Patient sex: M
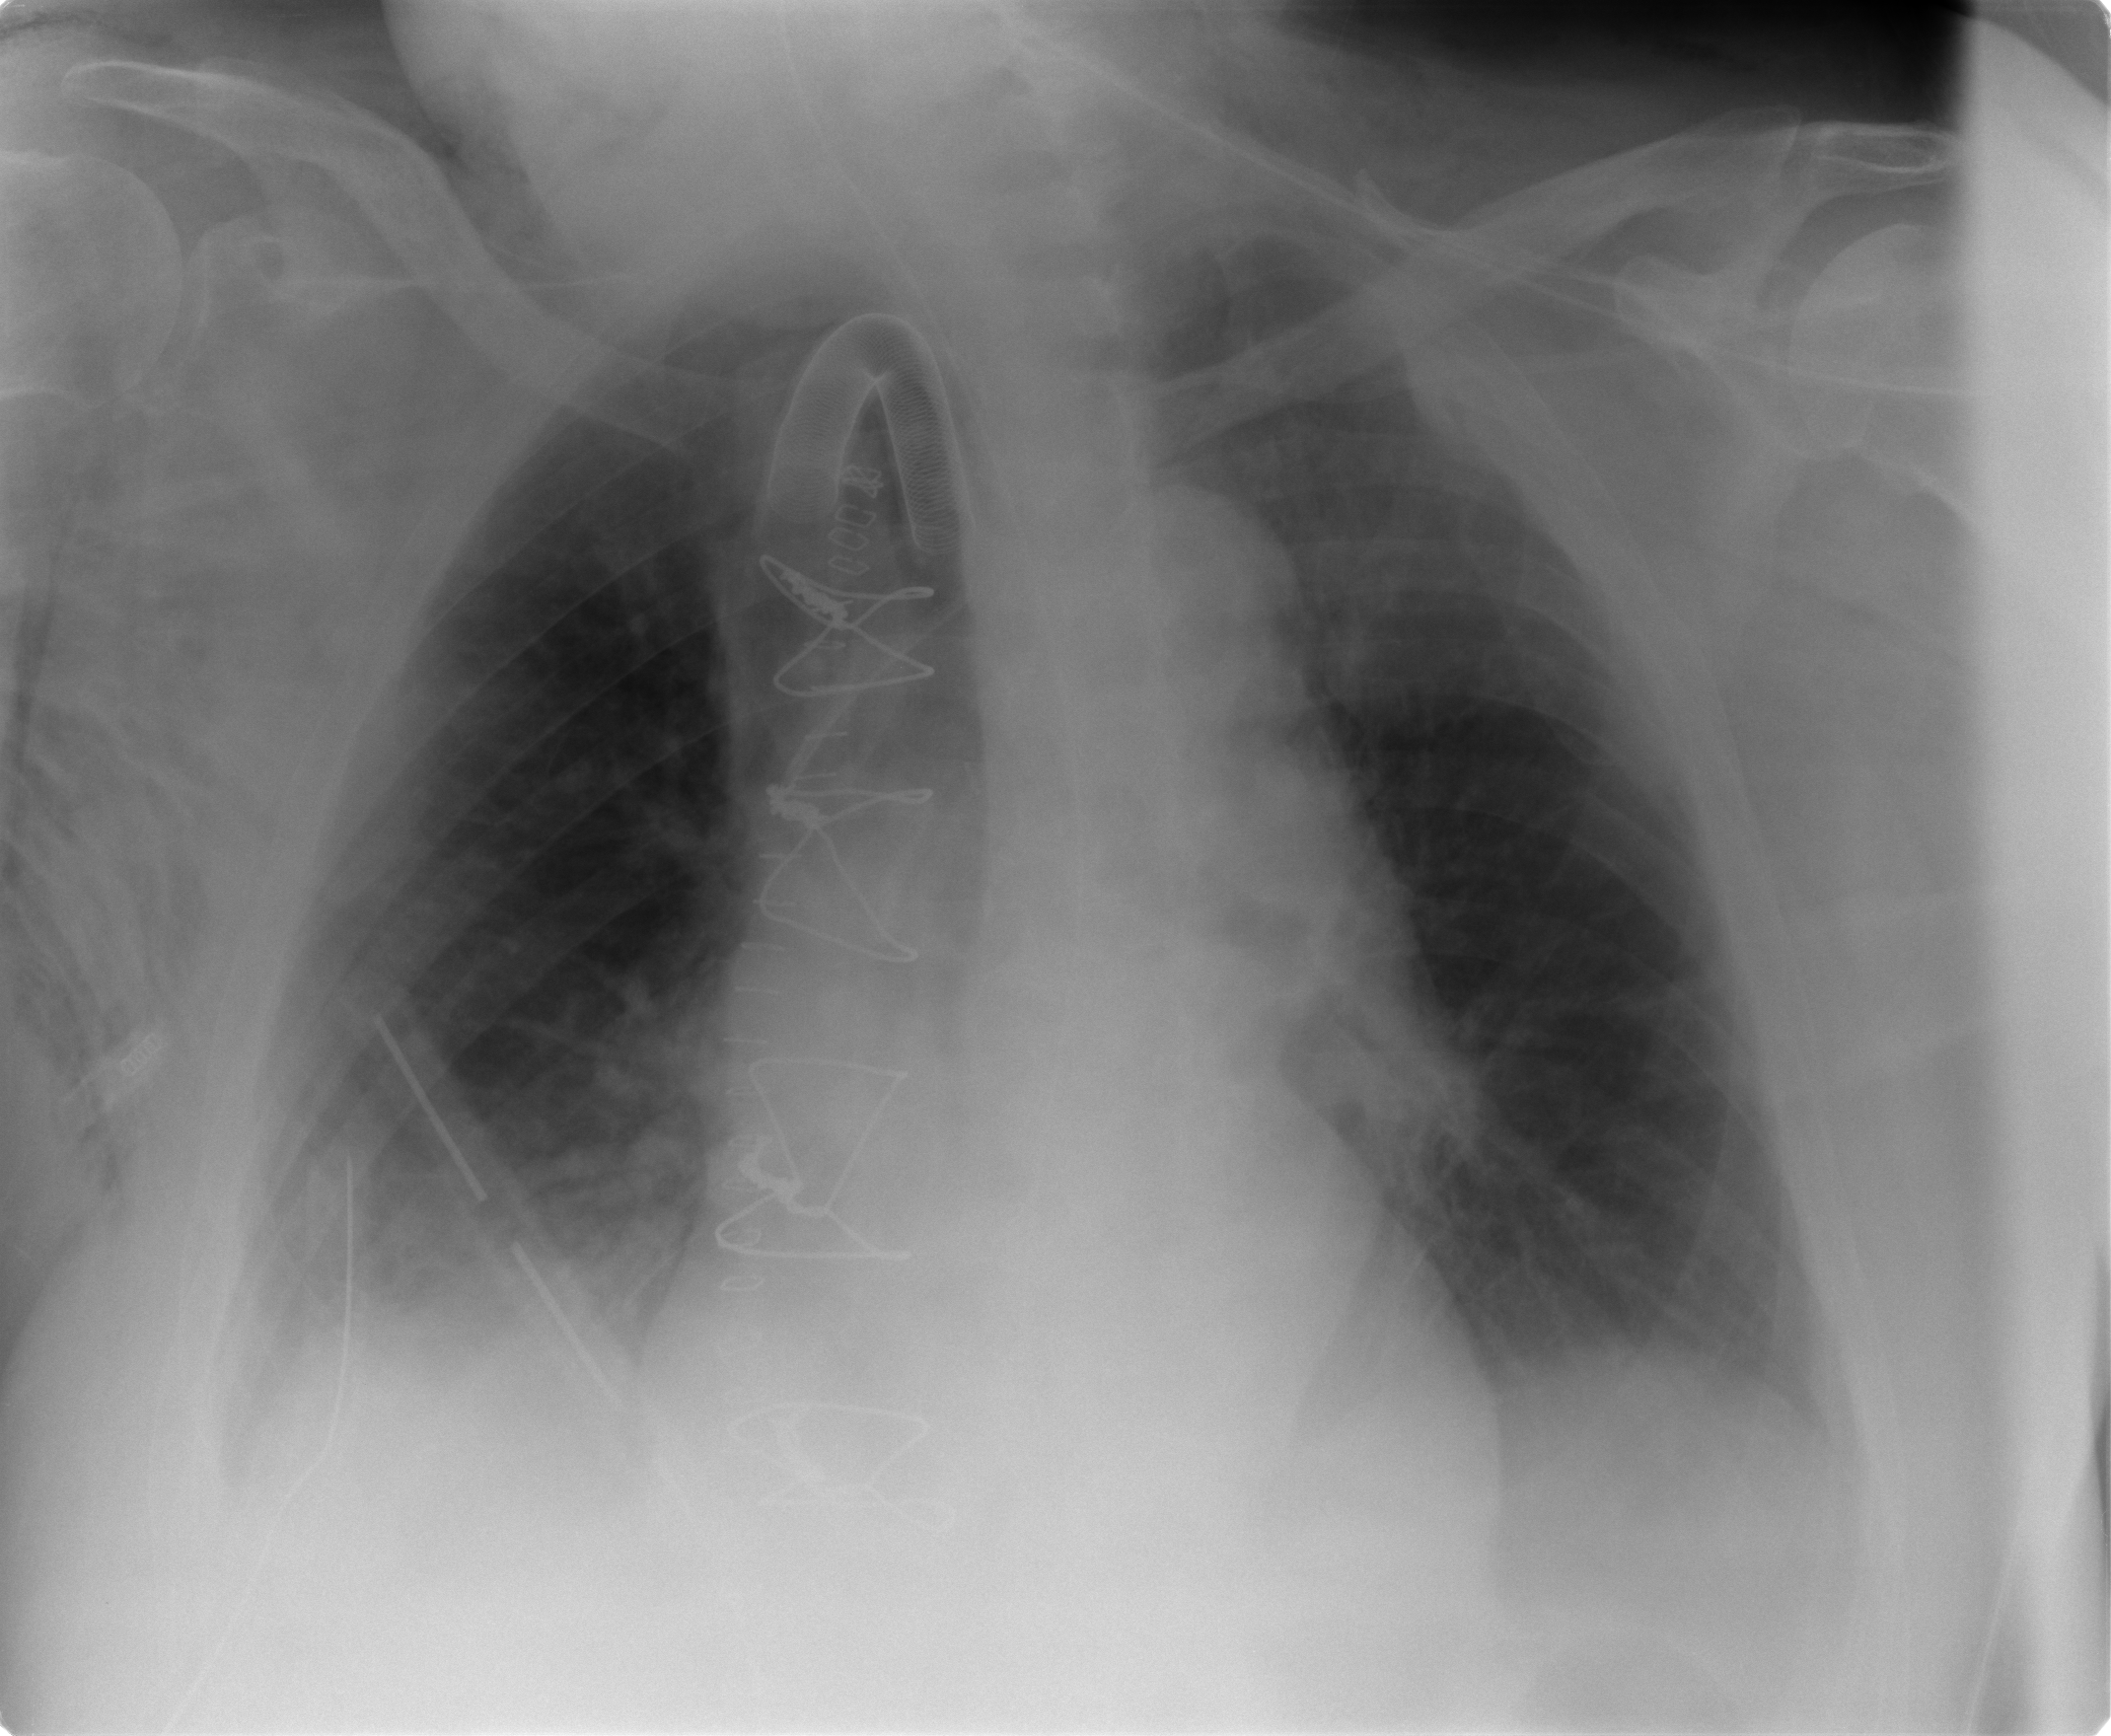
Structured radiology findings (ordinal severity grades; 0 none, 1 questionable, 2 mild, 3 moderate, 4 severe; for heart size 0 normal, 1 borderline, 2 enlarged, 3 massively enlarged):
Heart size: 0
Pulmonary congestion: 1
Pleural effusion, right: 2
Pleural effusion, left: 1
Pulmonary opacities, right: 1
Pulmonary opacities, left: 0
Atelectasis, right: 2
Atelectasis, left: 2